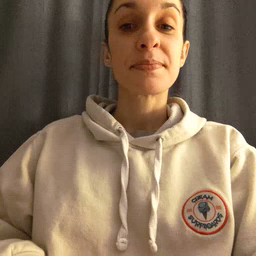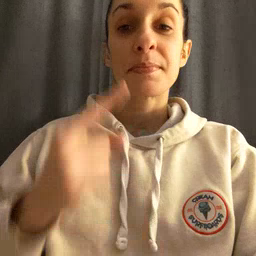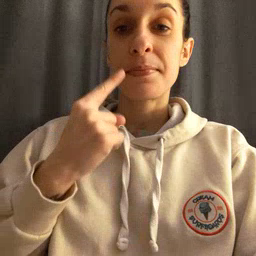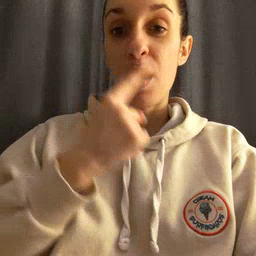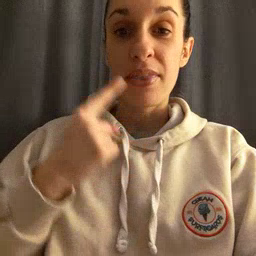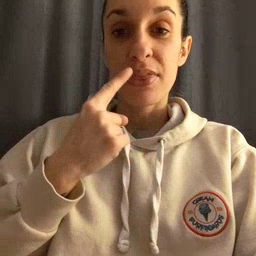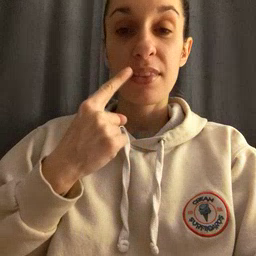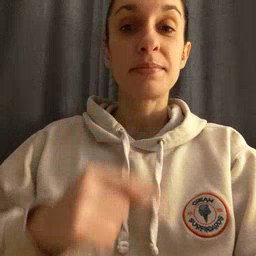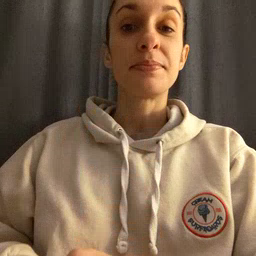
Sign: mouth